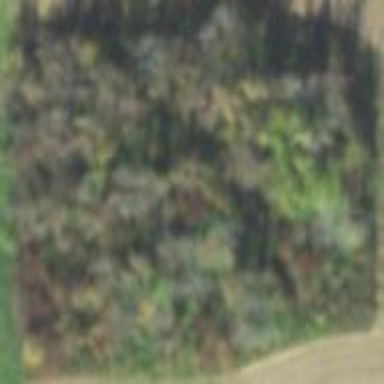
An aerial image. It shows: Woodland consisting of broadleaved trees.